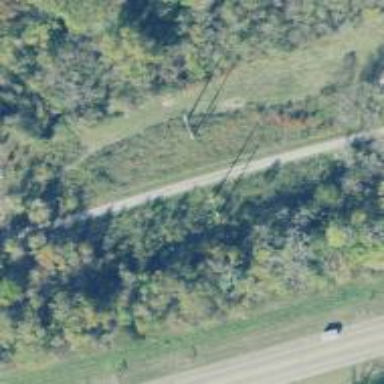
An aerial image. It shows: Power pole.